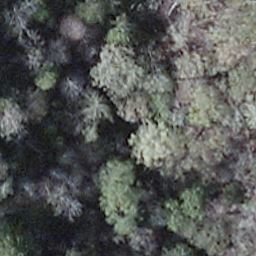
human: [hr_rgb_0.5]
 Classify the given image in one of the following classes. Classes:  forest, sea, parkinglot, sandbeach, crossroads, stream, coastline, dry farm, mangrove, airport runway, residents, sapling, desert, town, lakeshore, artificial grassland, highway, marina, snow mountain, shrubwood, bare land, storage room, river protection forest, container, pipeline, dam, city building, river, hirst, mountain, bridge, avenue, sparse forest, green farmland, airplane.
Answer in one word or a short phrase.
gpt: shrubwood